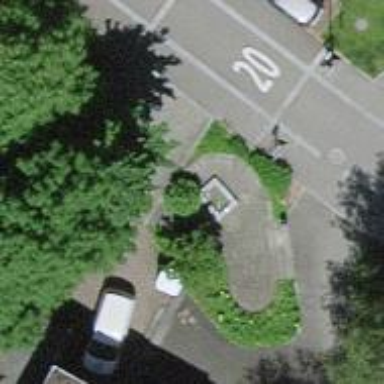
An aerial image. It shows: Fountain.